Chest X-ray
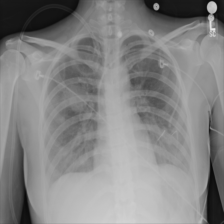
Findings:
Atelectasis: negative
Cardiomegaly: negative
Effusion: negative
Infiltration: negative
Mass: negative
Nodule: negative
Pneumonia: negative
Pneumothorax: negative
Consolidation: negative
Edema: negative
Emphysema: negative
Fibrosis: negative
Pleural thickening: negative
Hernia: negative